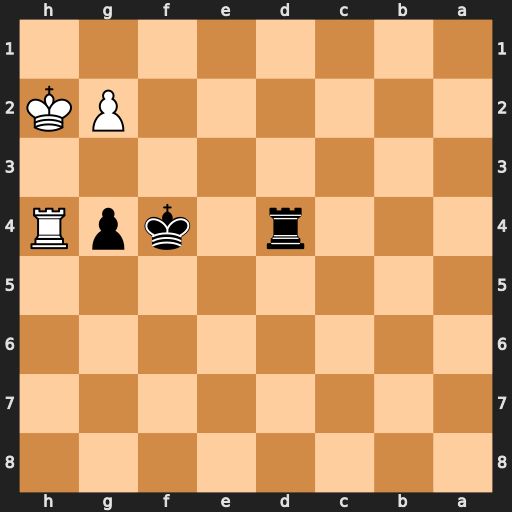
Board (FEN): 8/8/8/8/3r1kpR/8/6PK/8
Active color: b
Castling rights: -
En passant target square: -
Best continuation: Rd1 g3+ Kf3 Rh8 Rd2+